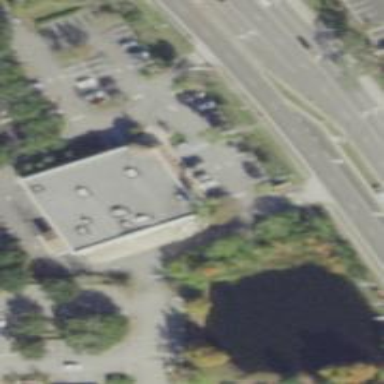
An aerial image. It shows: Building.